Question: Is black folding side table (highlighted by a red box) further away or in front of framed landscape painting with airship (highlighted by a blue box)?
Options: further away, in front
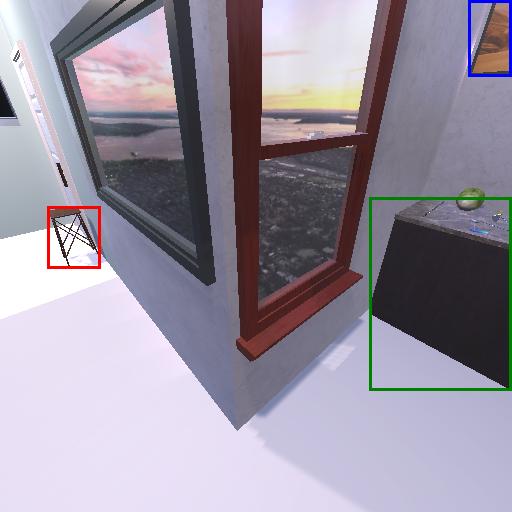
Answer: further away